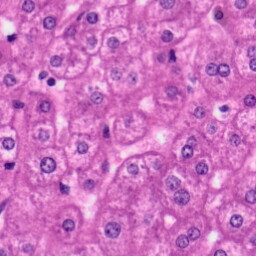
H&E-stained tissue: Liver